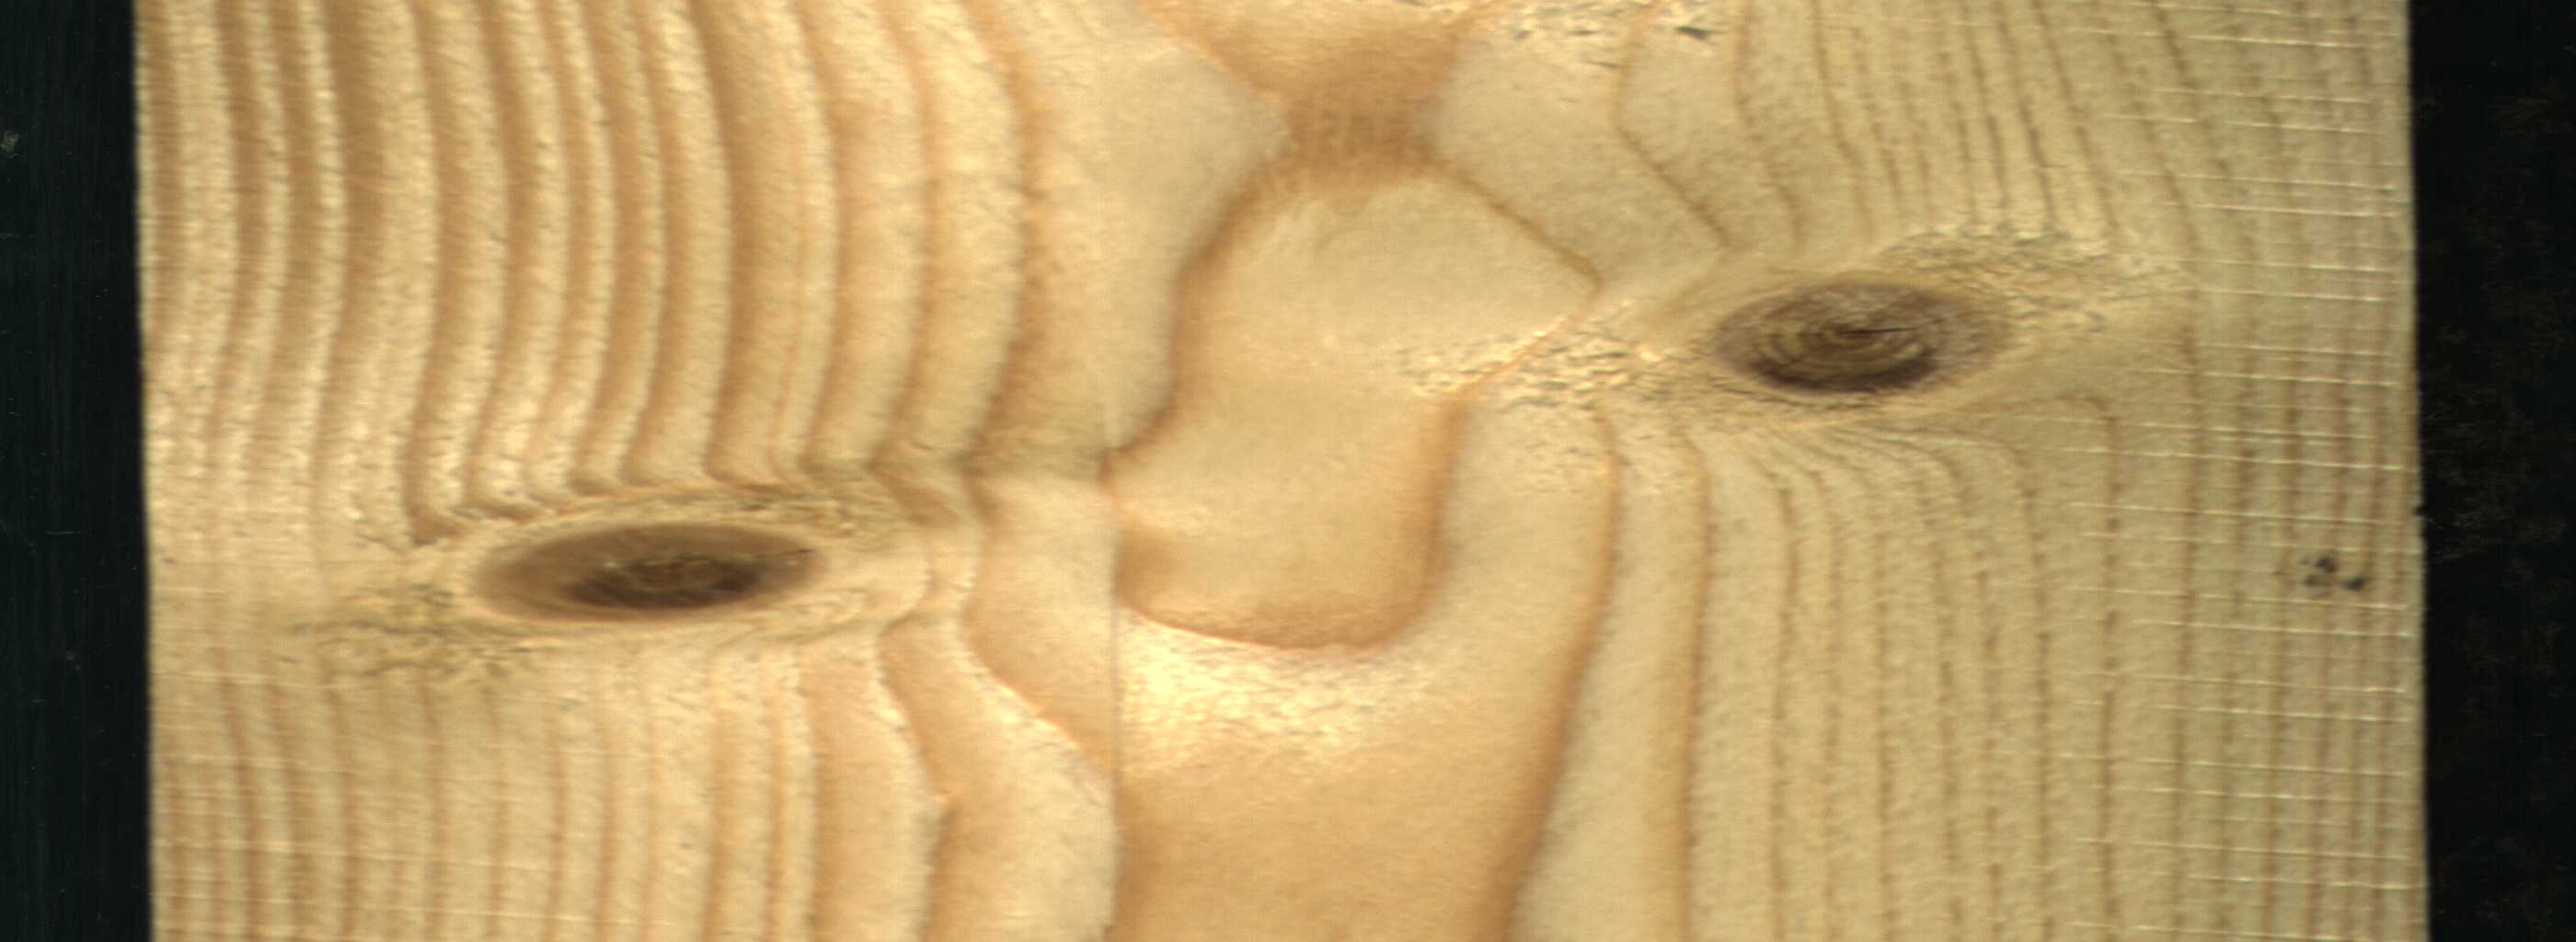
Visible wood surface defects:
Live_Knot
Live_Knot